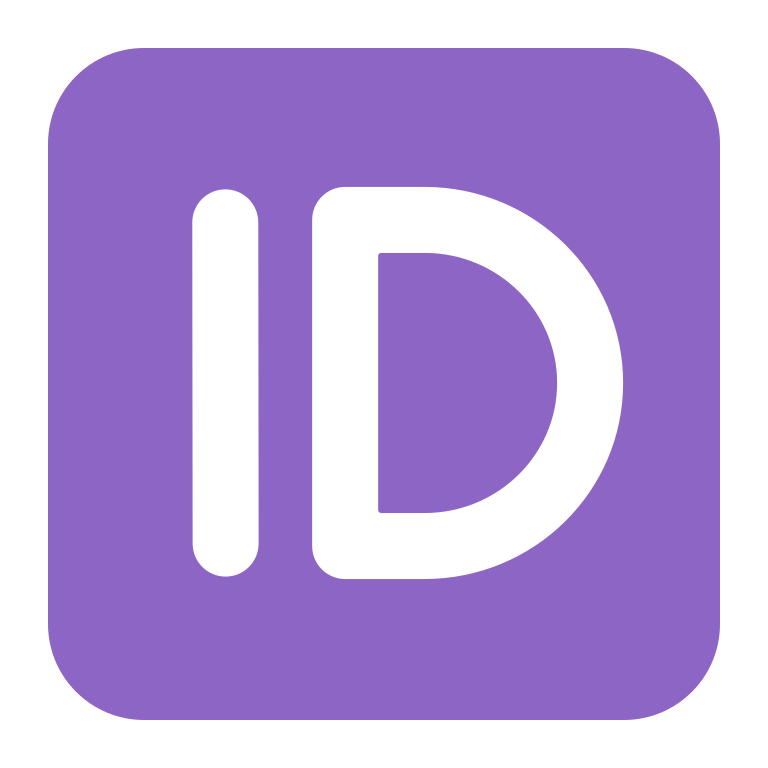
id button flat